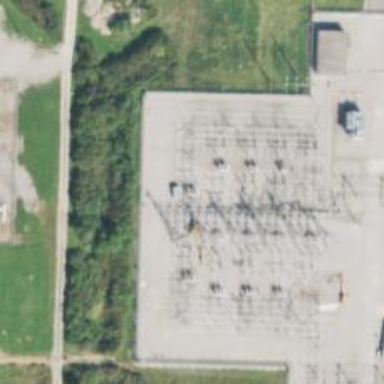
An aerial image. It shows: Switch for power supply.